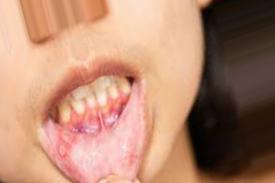
Condition: Mouth Ulcer